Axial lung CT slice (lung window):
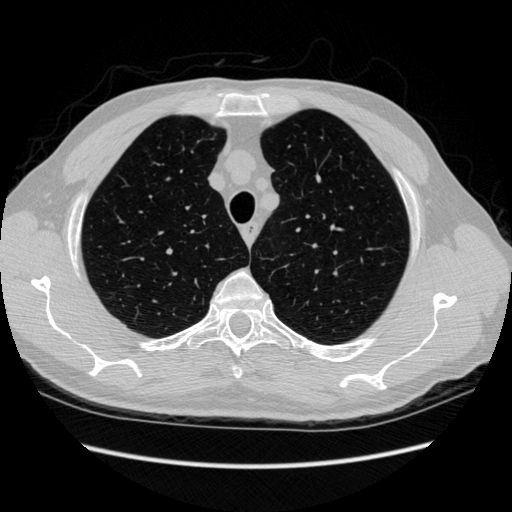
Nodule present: no